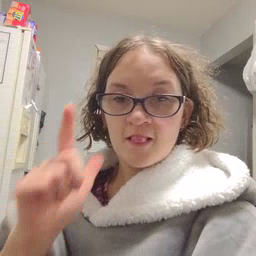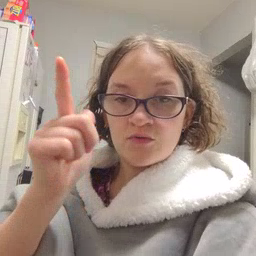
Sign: later